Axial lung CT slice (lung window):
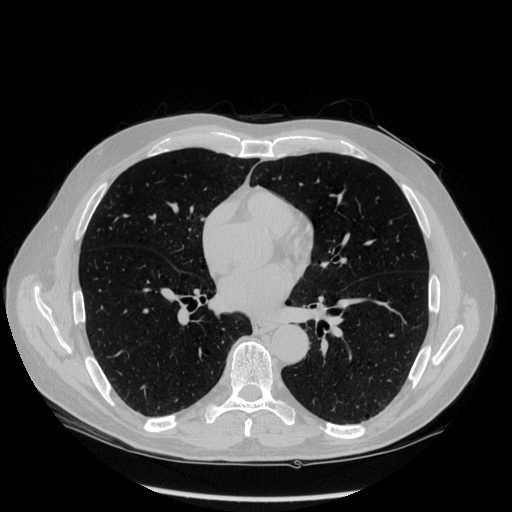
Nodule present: no